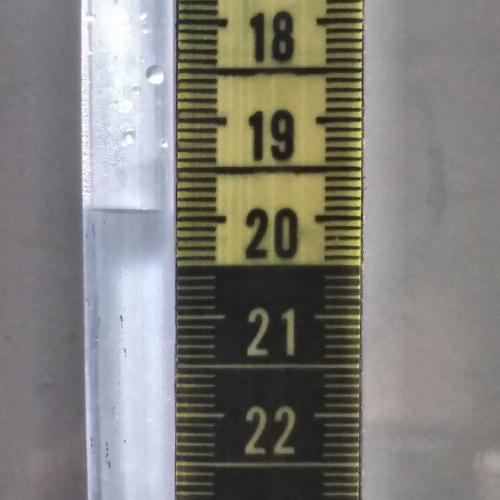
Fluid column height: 19.9 cm